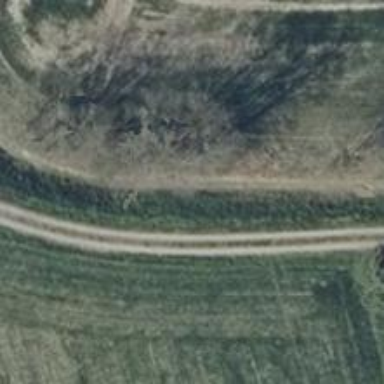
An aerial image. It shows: Compacted track road with grade3 tracktype.